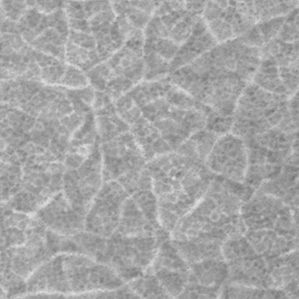
Label: frost